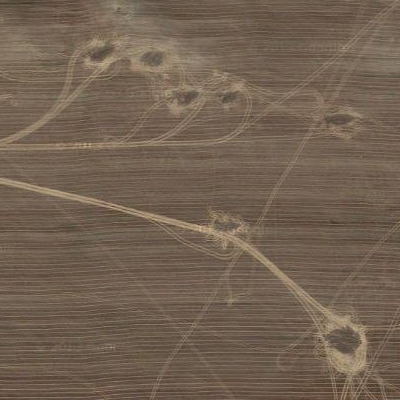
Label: Field